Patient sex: F
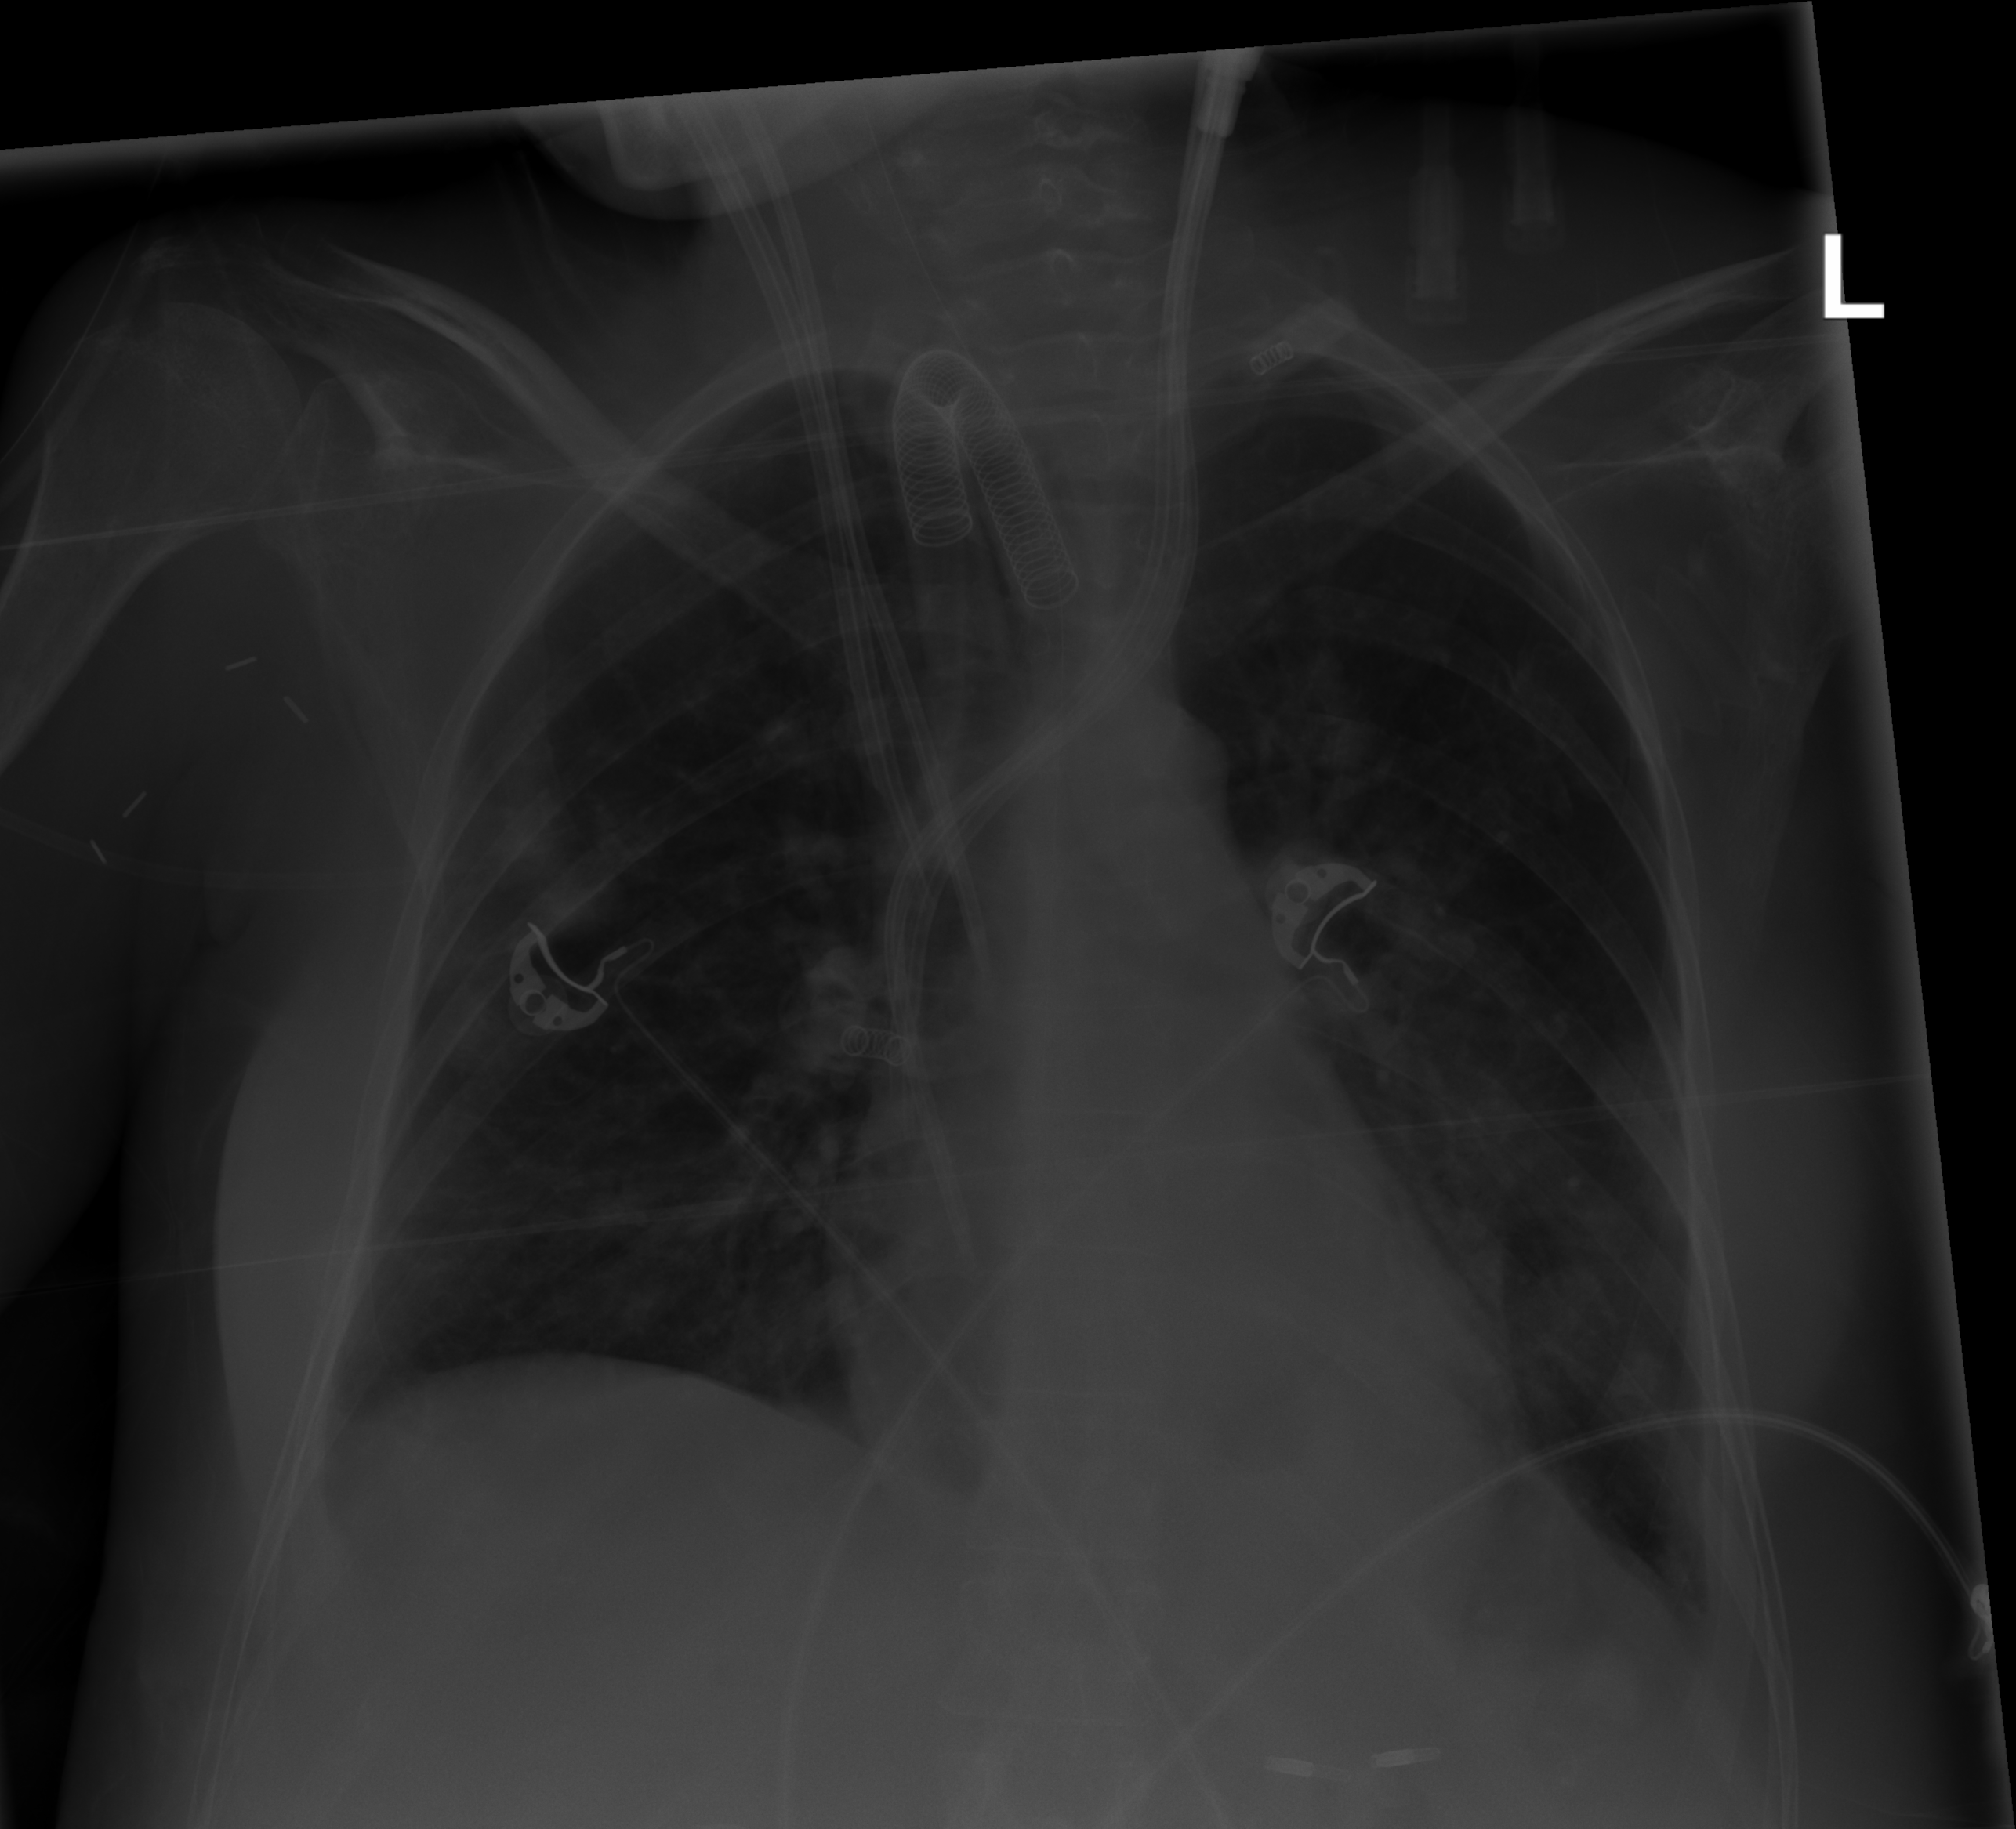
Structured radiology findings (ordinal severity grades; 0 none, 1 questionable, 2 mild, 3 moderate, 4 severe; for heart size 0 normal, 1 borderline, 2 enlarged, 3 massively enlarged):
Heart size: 0
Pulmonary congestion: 0
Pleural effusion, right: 2
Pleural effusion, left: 0
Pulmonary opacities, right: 2
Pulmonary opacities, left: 2
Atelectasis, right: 2
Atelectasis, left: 2